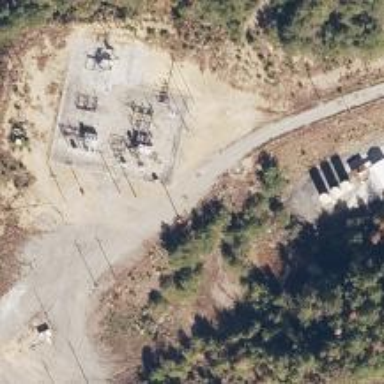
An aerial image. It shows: Industrial substation surrounded by fence.